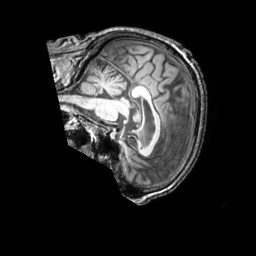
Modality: T1w
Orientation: sagittal
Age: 81
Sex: male
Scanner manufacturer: philips
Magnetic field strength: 3 T
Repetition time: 0.009867 s
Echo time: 0.004594 s